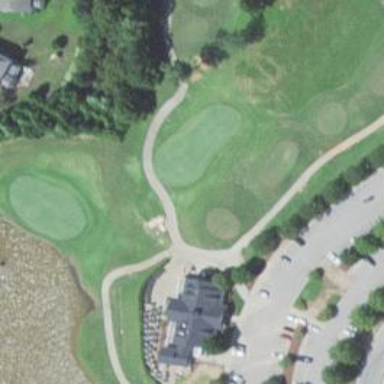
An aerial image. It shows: Pathway for golfing.